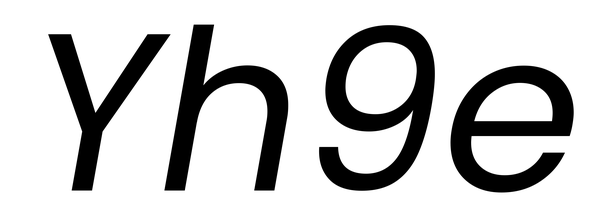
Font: Poppins-Italic